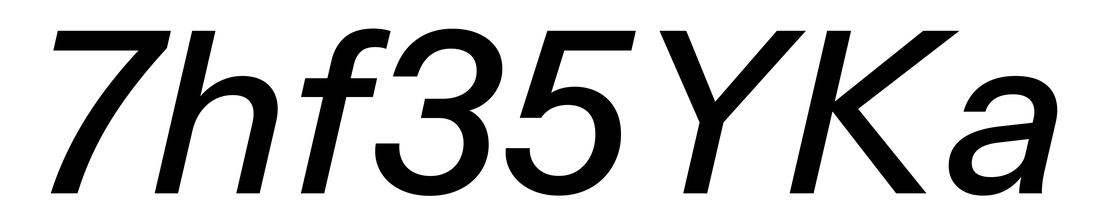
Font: InstrumentSans-Italic_Medium_Italic